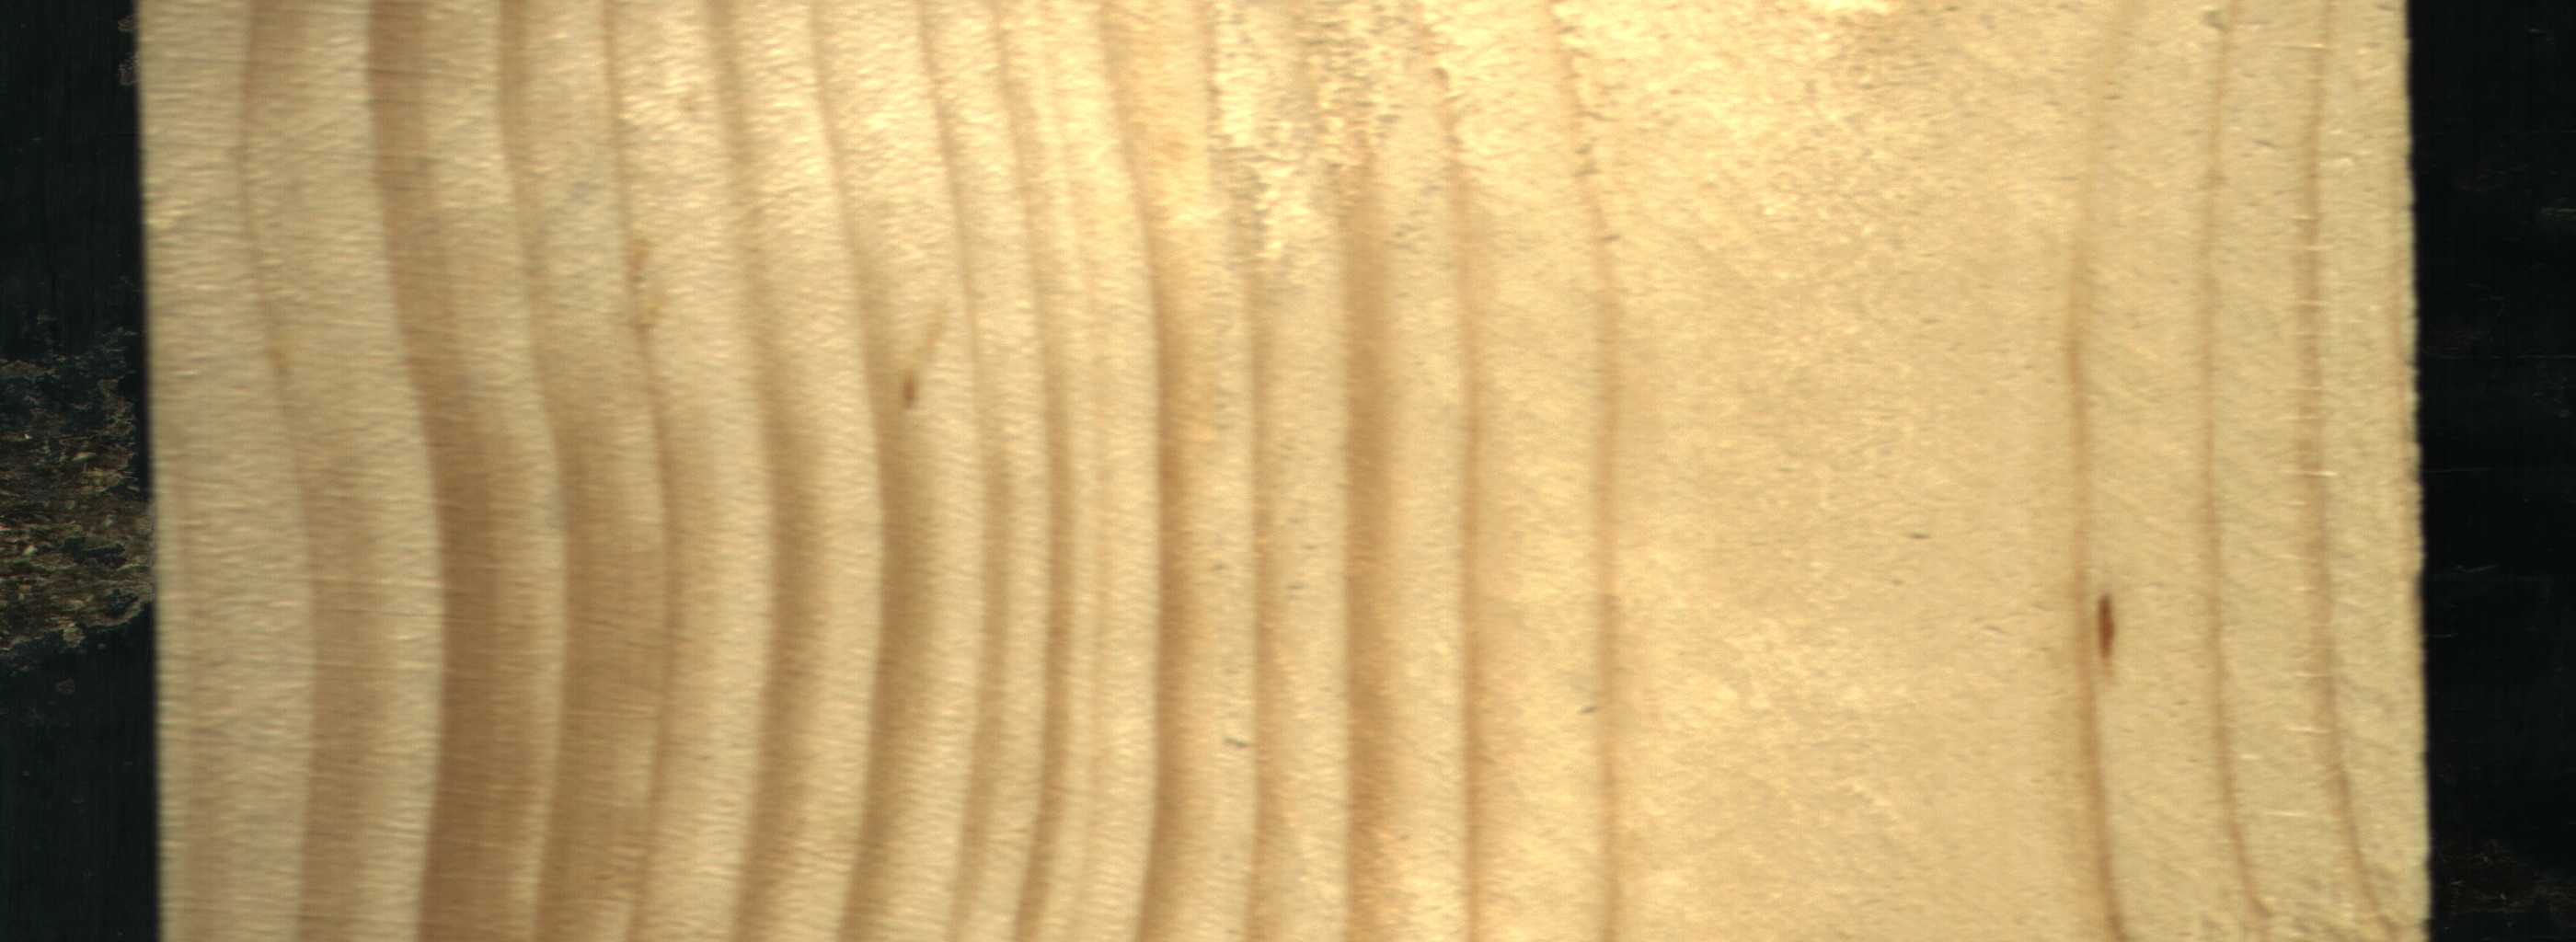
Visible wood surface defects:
resin
resin